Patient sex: M
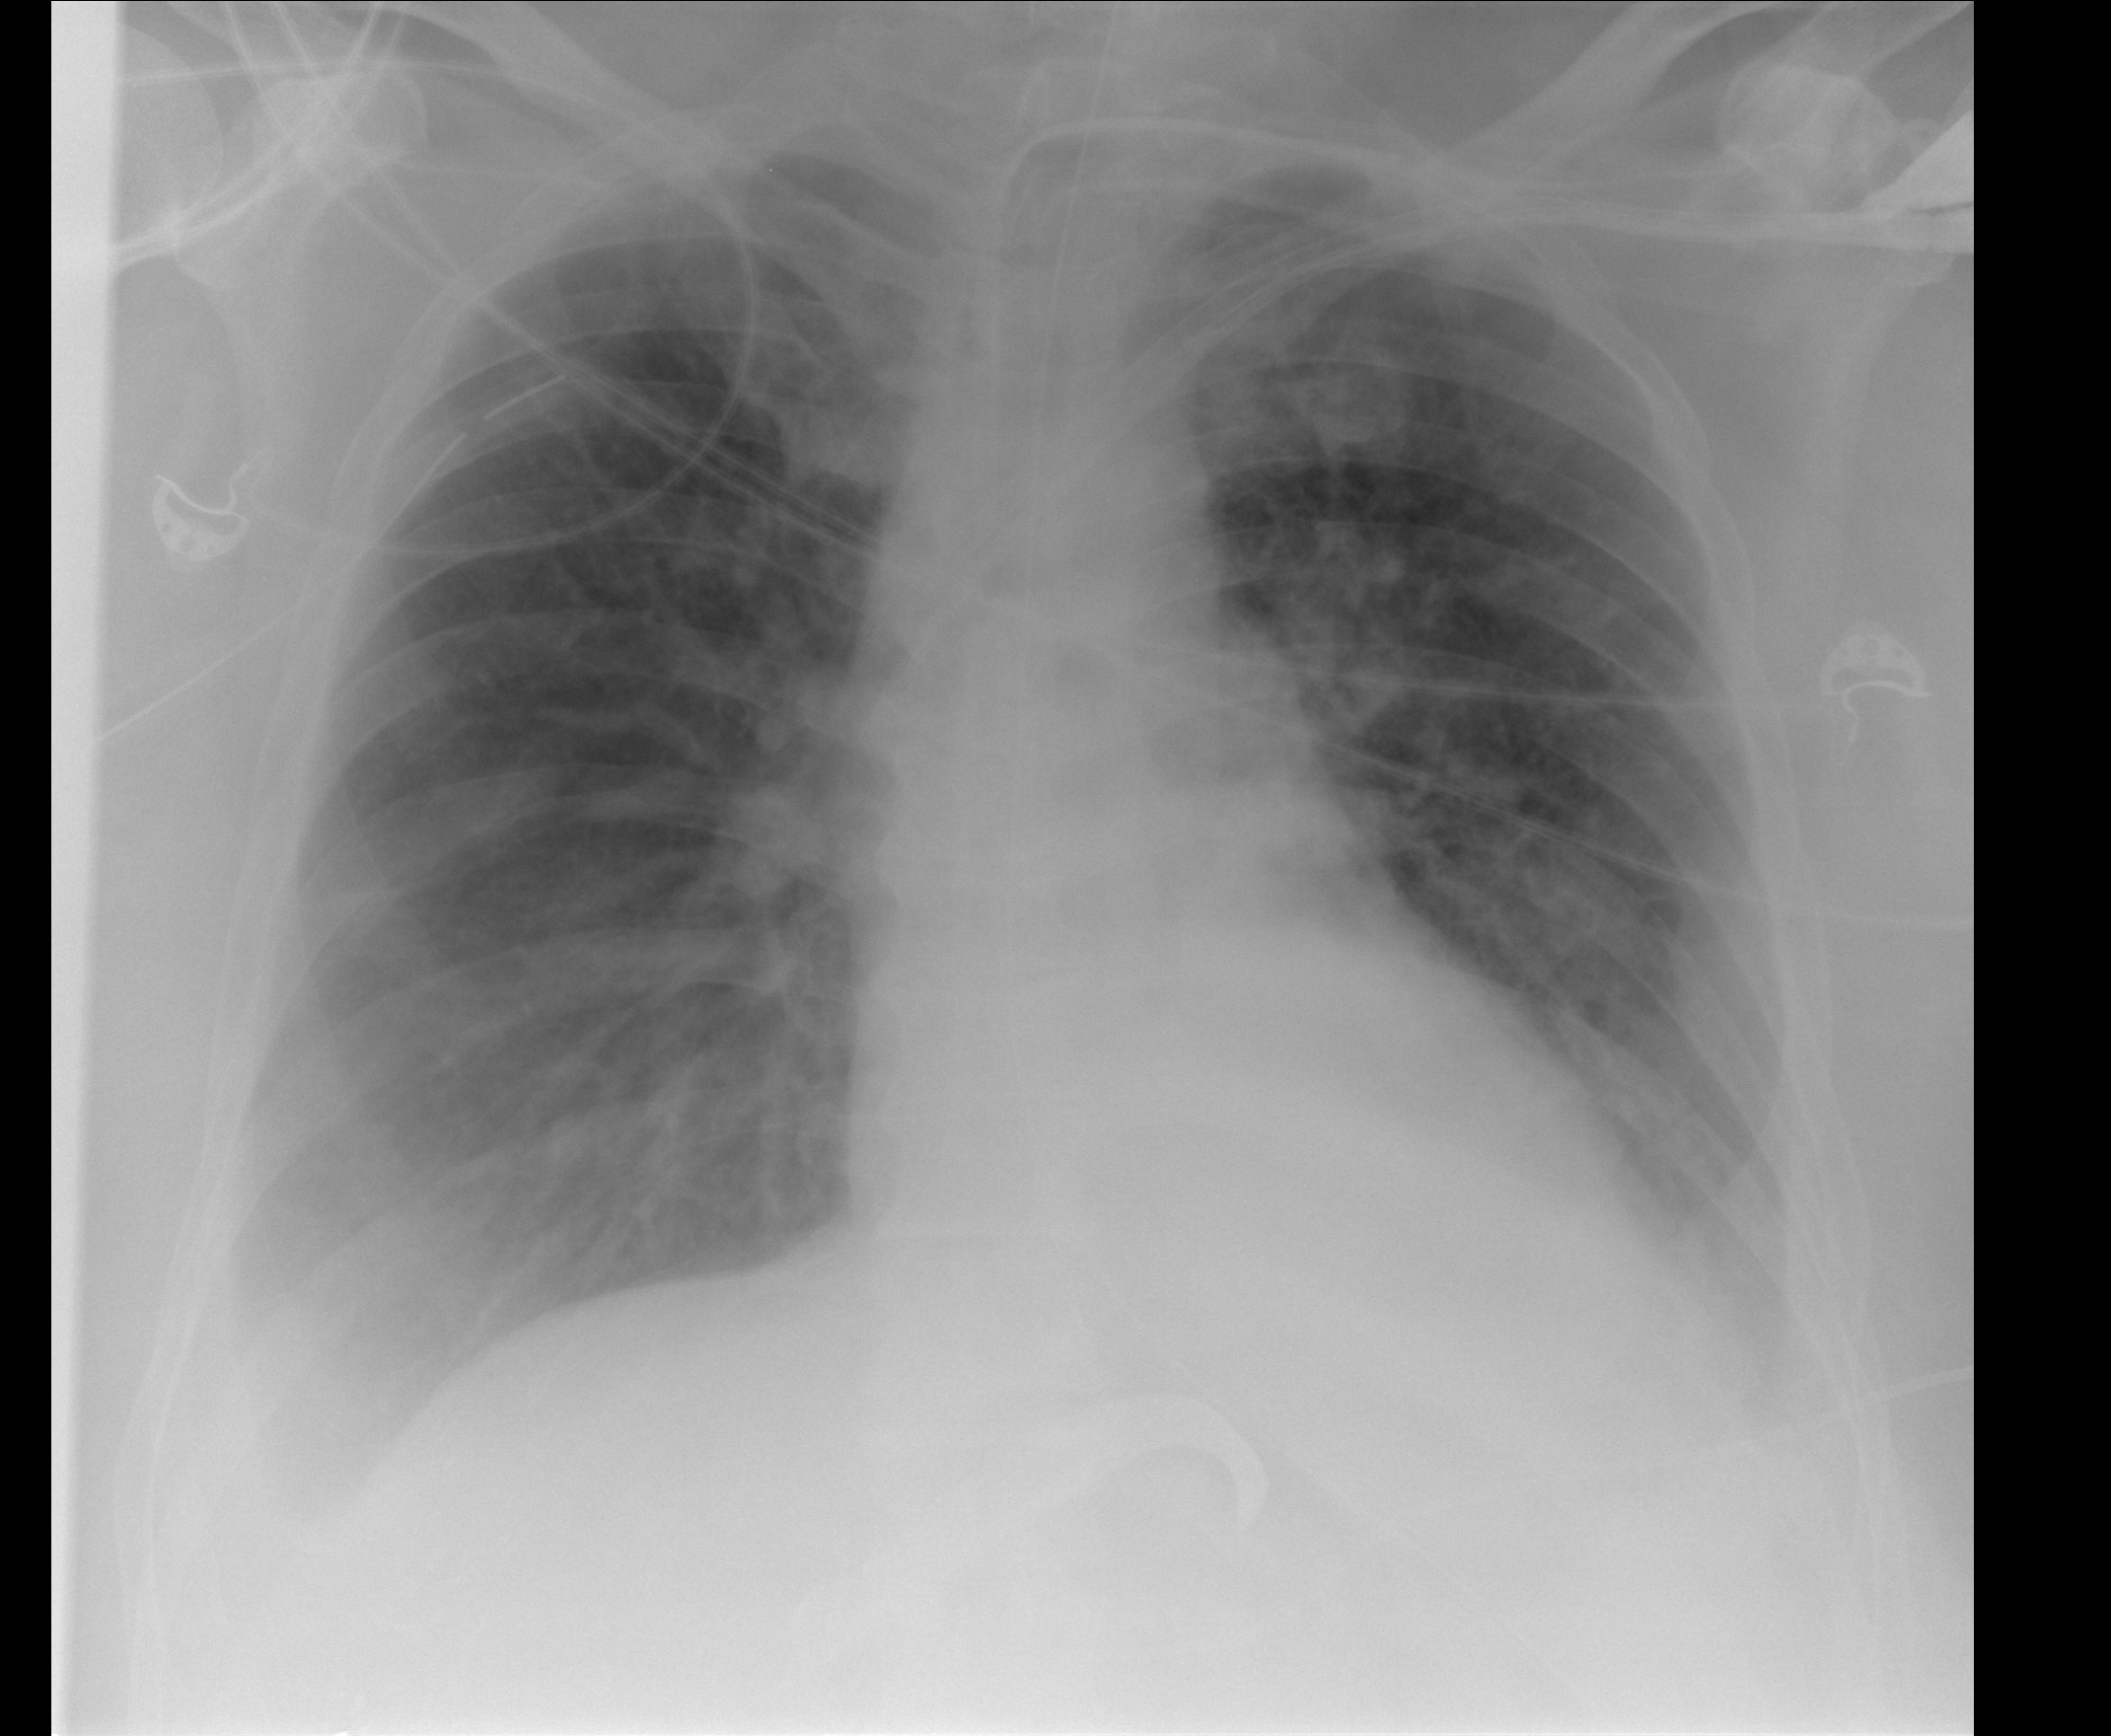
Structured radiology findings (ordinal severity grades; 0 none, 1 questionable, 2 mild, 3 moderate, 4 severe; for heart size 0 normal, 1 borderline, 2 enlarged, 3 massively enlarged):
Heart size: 0
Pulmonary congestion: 2
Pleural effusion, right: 2
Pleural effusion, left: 2
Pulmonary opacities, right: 2
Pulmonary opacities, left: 2
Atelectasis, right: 3
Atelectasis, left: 2